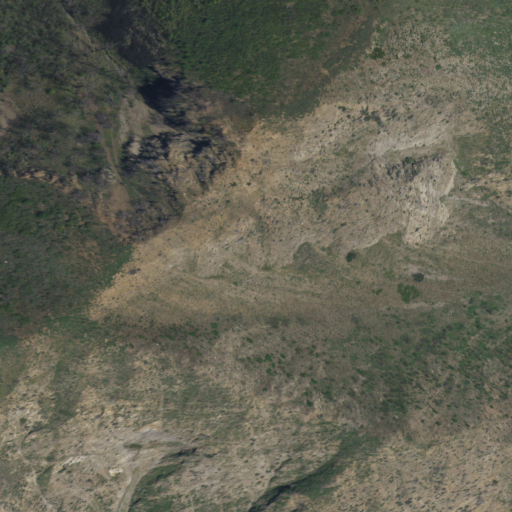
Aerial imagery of mountain in California named The Pinnacle containing grassland and shrub